Interaction volume radius: 5 \u00c5
Interaction volume height: 15 \u00c5
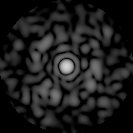
Disorder parameter: 0.8164